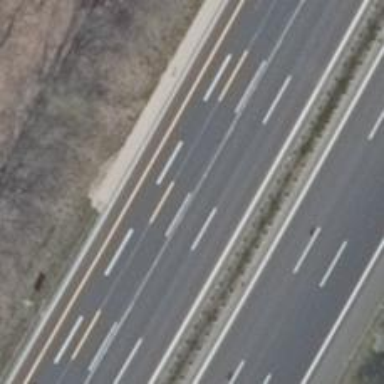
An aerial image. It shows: Asphalt motorway.